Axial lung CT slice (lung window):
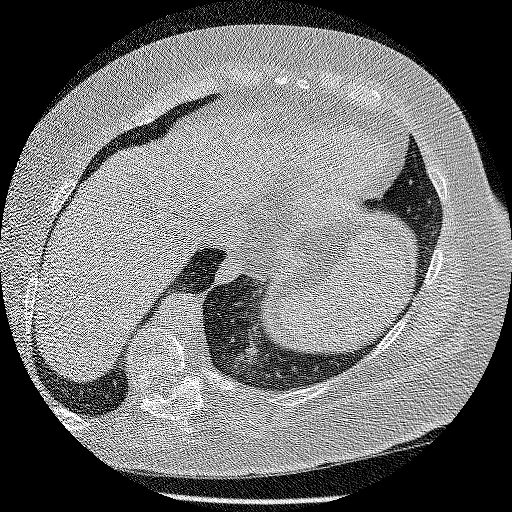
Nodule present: no